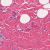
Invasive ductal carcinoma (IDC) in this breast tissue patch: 0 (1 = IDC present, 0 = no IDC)